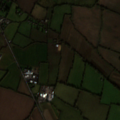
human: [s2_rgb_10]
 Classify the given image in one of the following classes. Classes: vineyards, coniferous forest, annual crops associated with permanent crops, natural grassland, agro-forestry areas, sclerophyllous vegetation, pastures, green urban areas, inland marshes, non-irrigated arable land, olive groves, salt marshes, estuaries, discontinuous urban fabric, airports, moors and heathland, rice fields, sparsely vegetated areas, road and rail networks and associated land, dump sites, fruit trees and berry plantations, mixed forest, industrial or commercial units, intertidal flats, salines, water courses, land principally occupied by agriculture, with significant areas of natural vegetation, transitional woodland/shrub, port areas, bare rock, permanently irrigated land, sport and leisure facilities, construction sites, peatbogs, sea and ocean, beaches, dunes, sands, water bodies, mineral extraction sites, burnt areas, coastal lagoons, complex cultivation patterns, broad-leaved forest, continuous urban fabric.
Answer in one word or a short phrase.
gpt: non-irrigated arable land, pastures